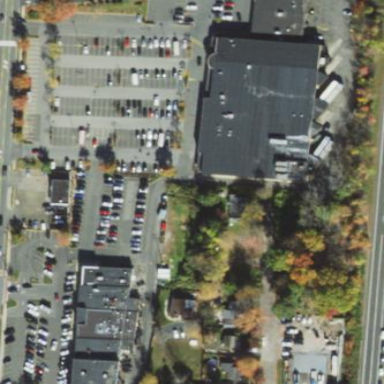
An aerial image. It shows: Retail area.